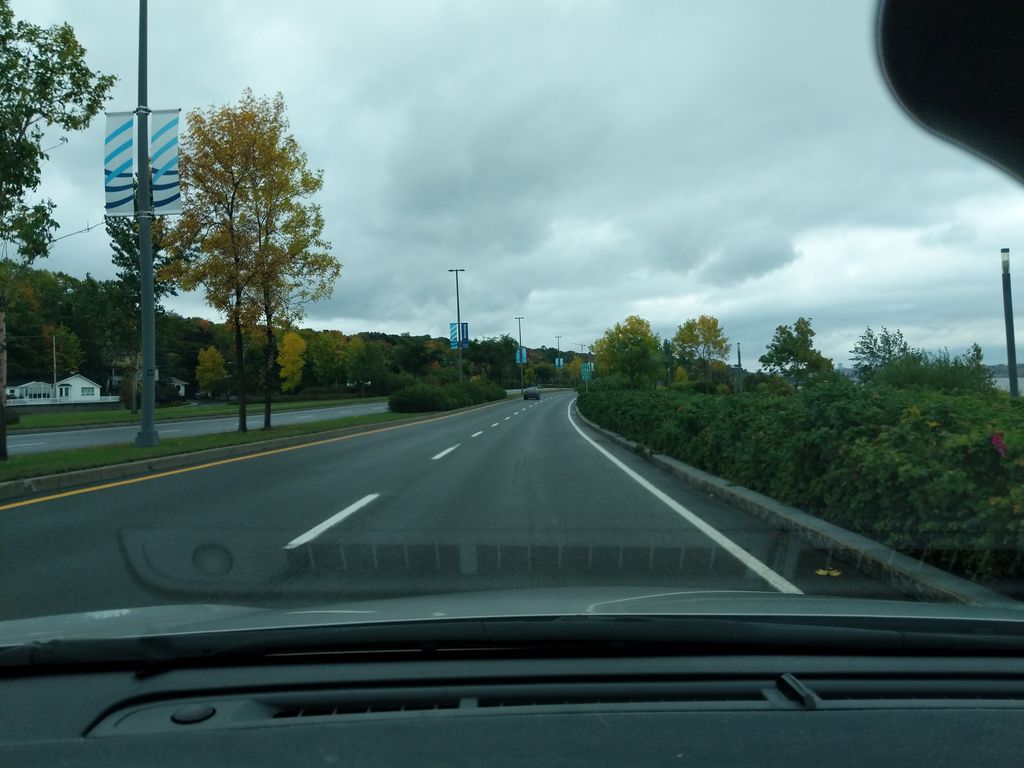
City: quebec_city